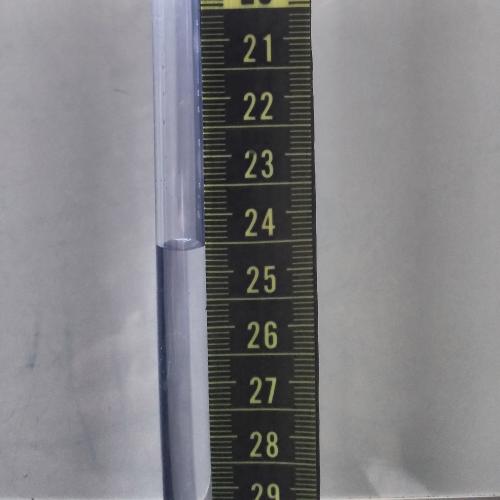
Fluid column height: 24.6 cm